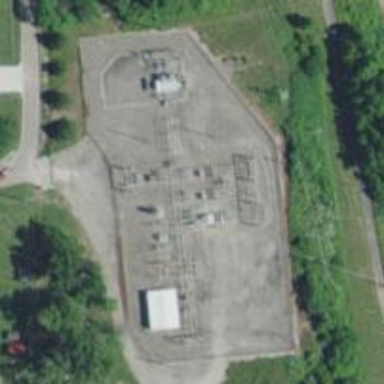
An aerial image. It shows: Power substation.